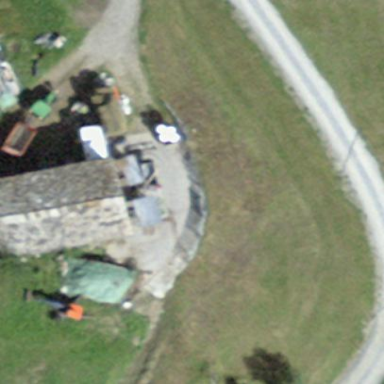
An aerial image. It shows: Farm auxiliary building.